Milling tool wear sample.
Tool blade image: 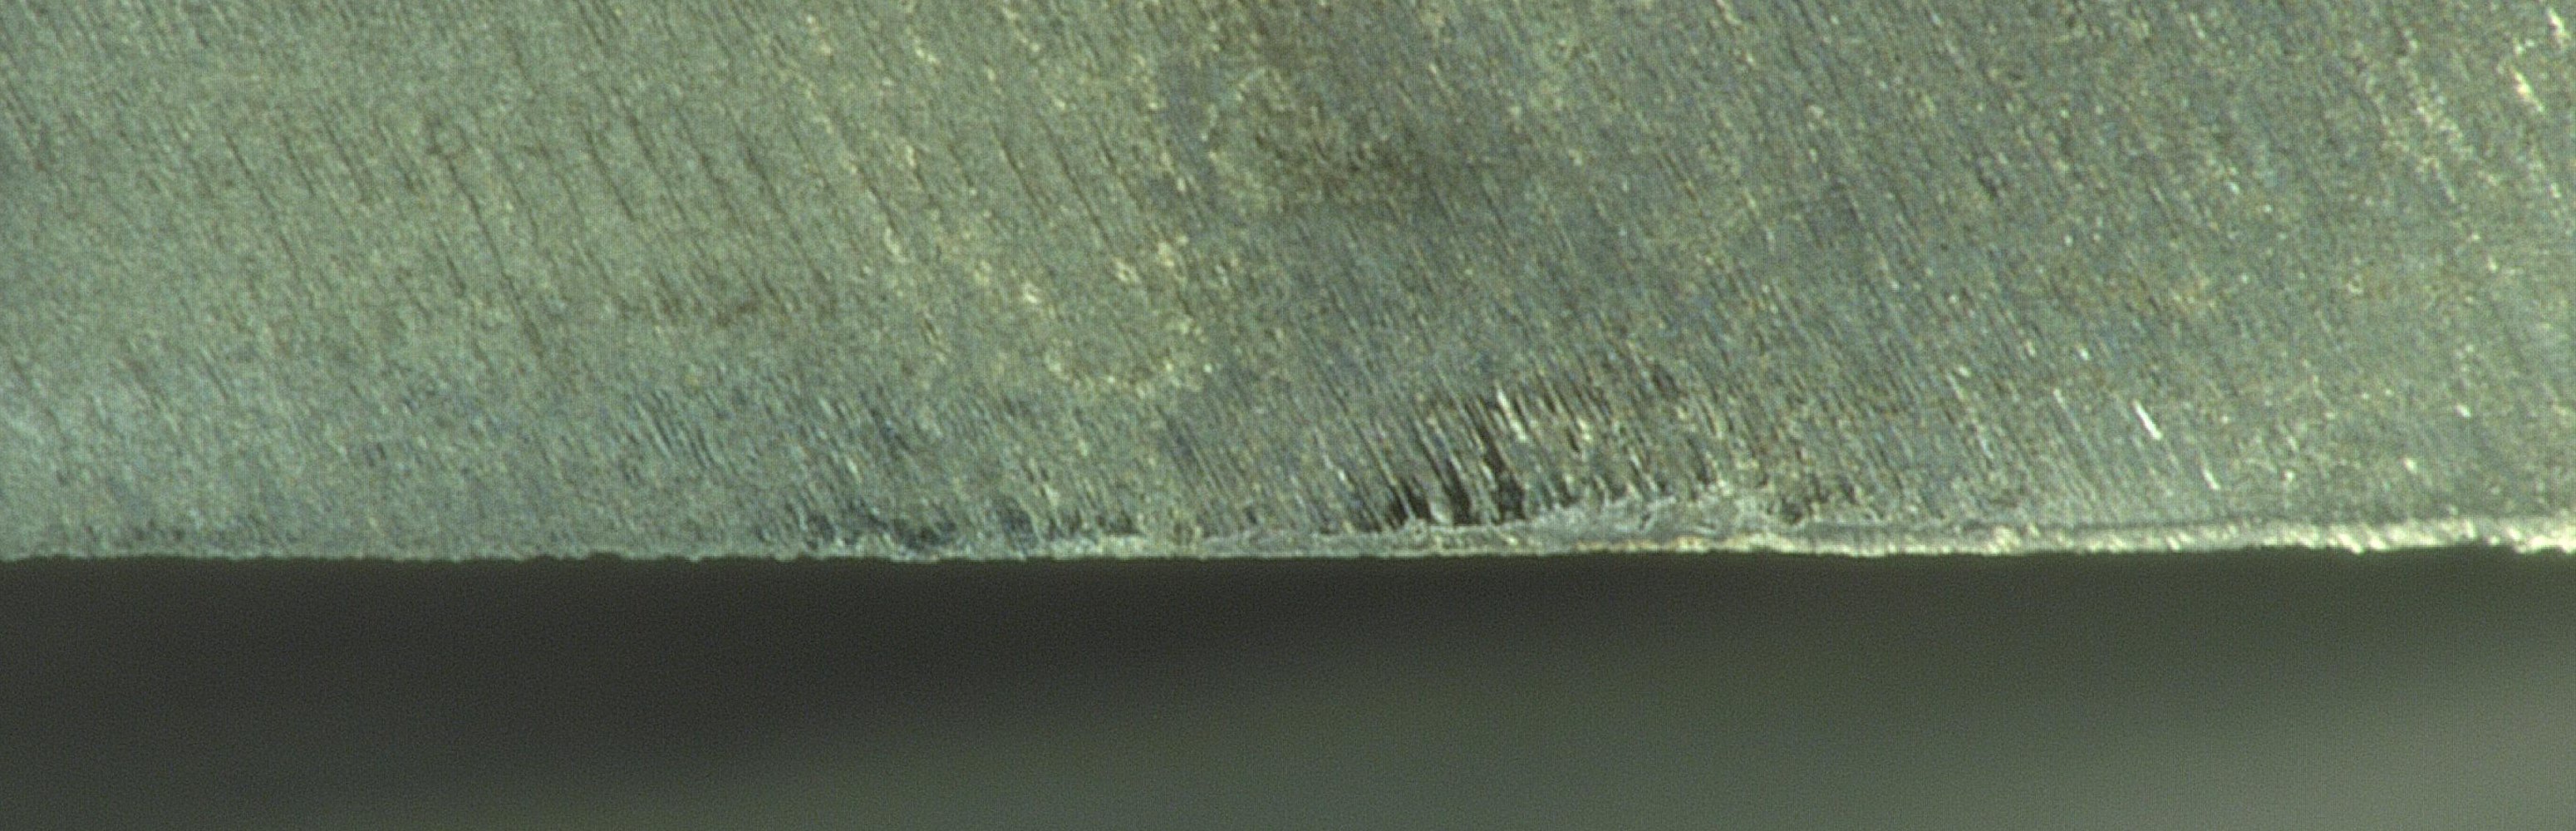
Chip image: 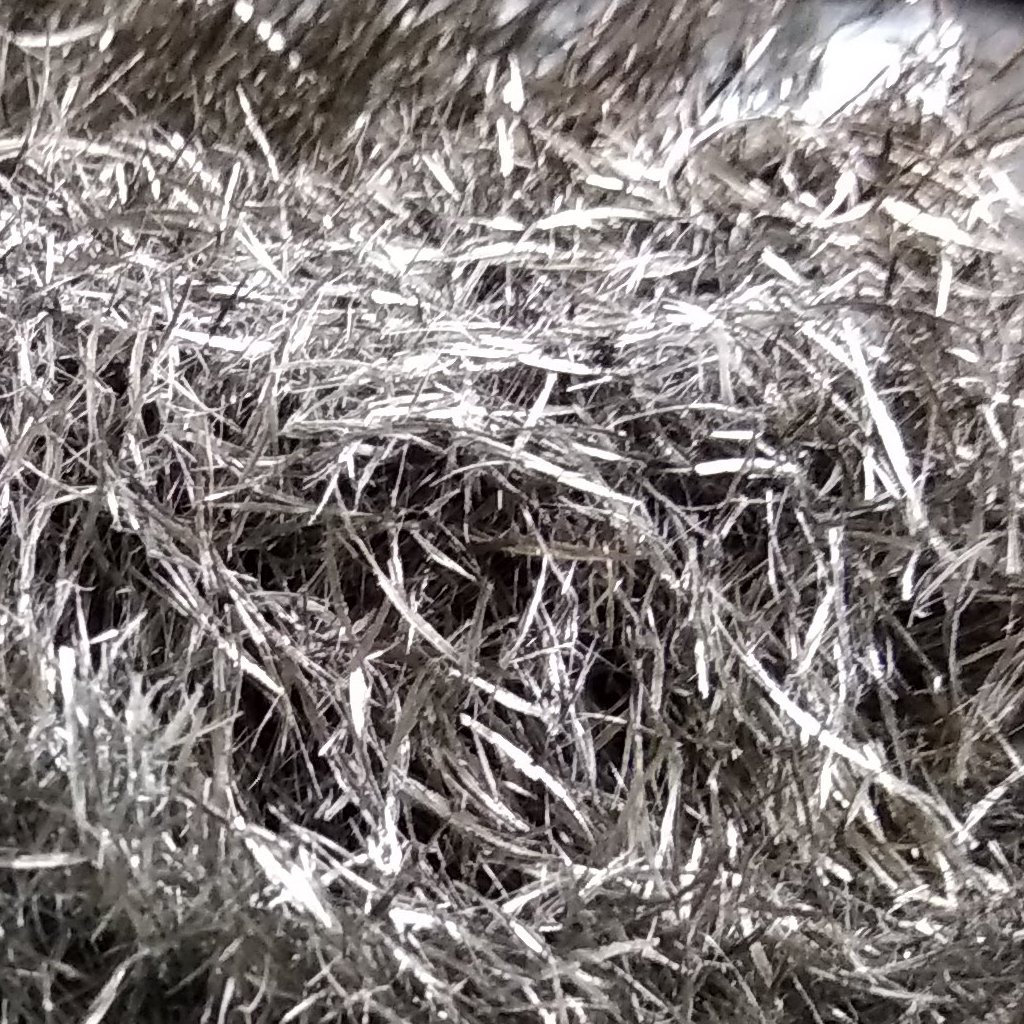
Workpiece image: 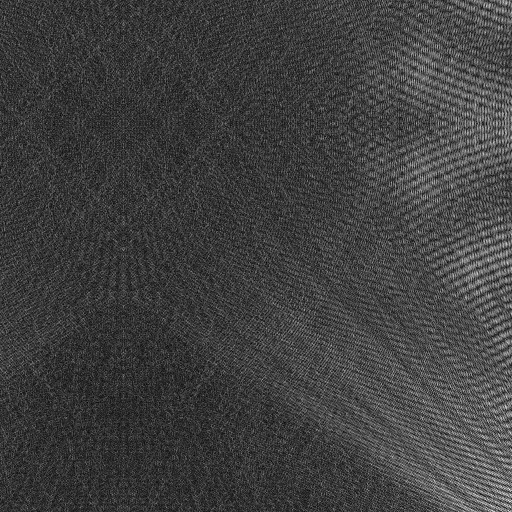
Tool wear state: sharp
Gaps: 5.46
Flank wear: 35.41
Overhang: 6.18
Force-signal Mel-spectrograms (X, Y, Z axes): 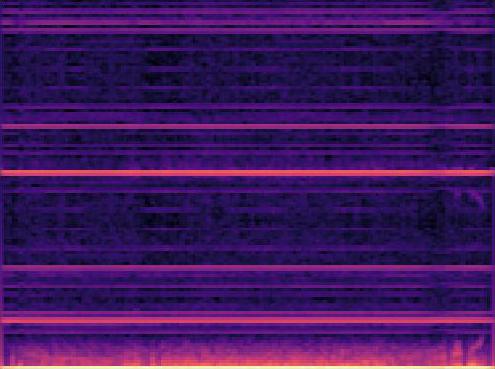 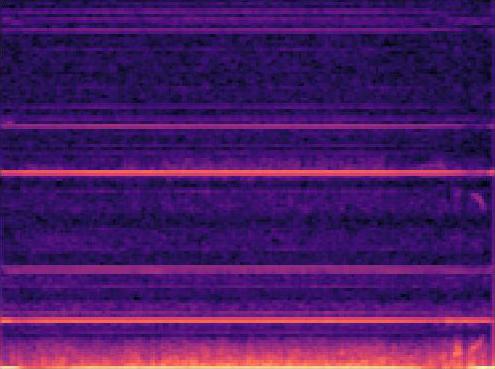 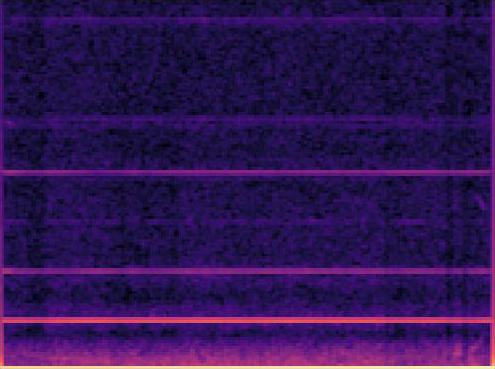
Force-signal scalograms (X, Y, Z axes): 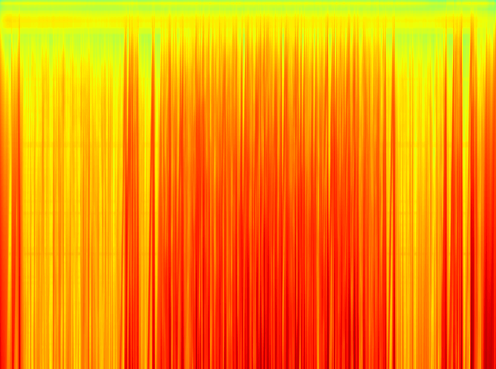 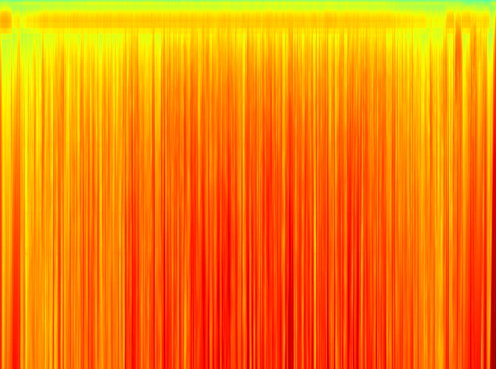 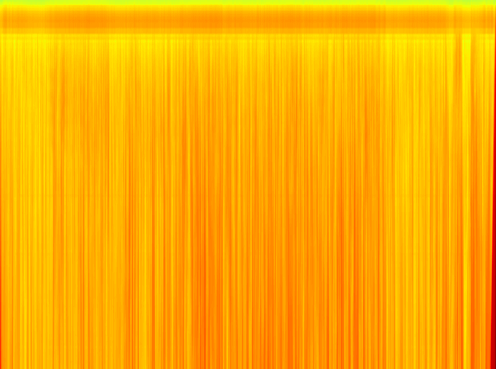
Force phase: initial_break_in_wear